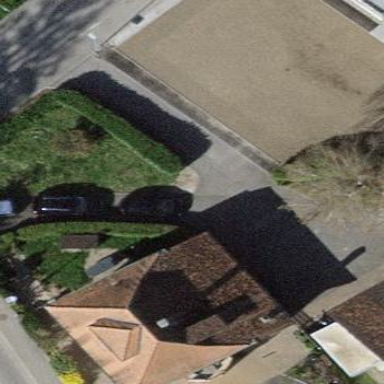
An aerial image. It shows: Detached building with hipped roof.